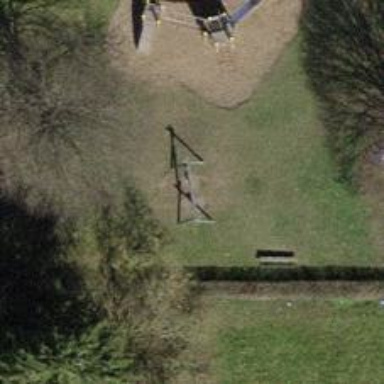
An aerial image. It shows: Playground with swings.